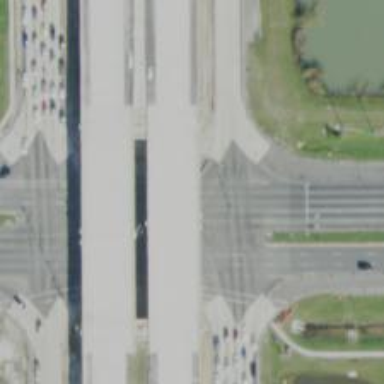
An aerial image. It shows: Trunk link highway.